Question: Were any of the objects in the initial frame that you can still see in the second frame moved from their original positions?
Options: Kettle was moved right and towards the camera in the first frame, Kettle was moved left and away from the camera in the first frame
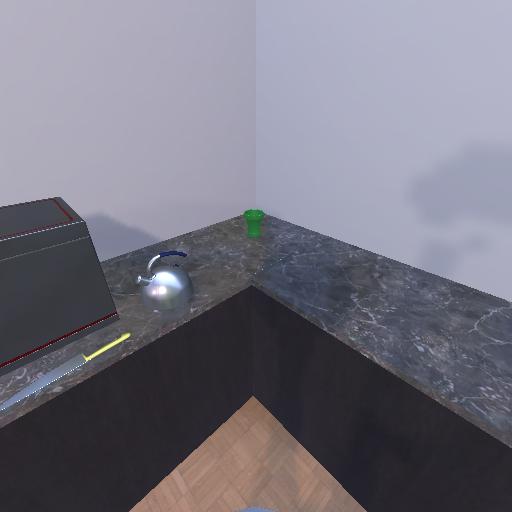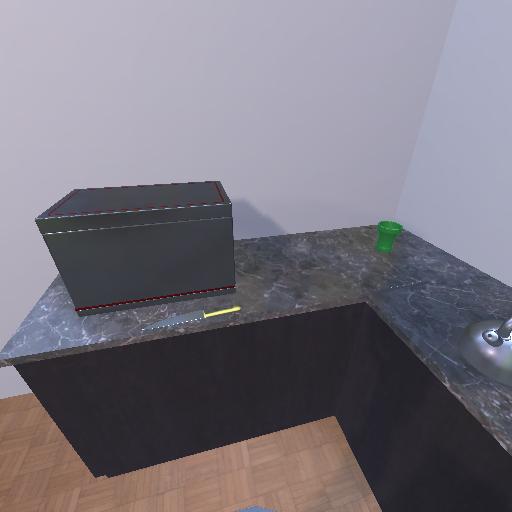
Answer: Kettle was moved right and towards the camera in the first frame